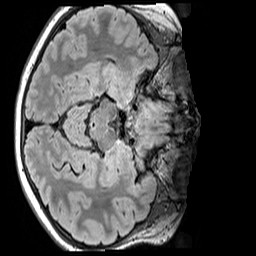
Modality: FLAIR
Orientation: axial
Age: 11
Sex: male
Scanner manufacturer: siemens
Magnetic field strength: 3 T
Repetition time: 5 s
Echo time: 0.388 s